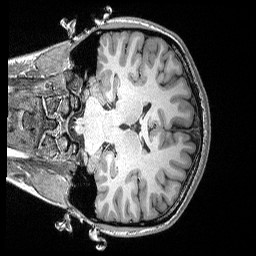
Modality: T1w
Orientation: coronal
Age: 24
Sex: female